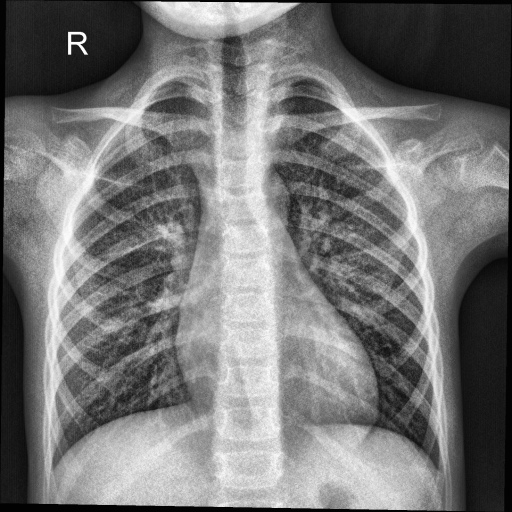
Finding: NORMAL